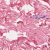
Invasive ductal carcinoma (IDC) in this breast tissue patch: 0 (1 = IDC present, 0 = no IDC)